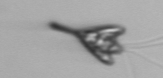
Label: Pyramimonas_longicauda